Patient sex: M
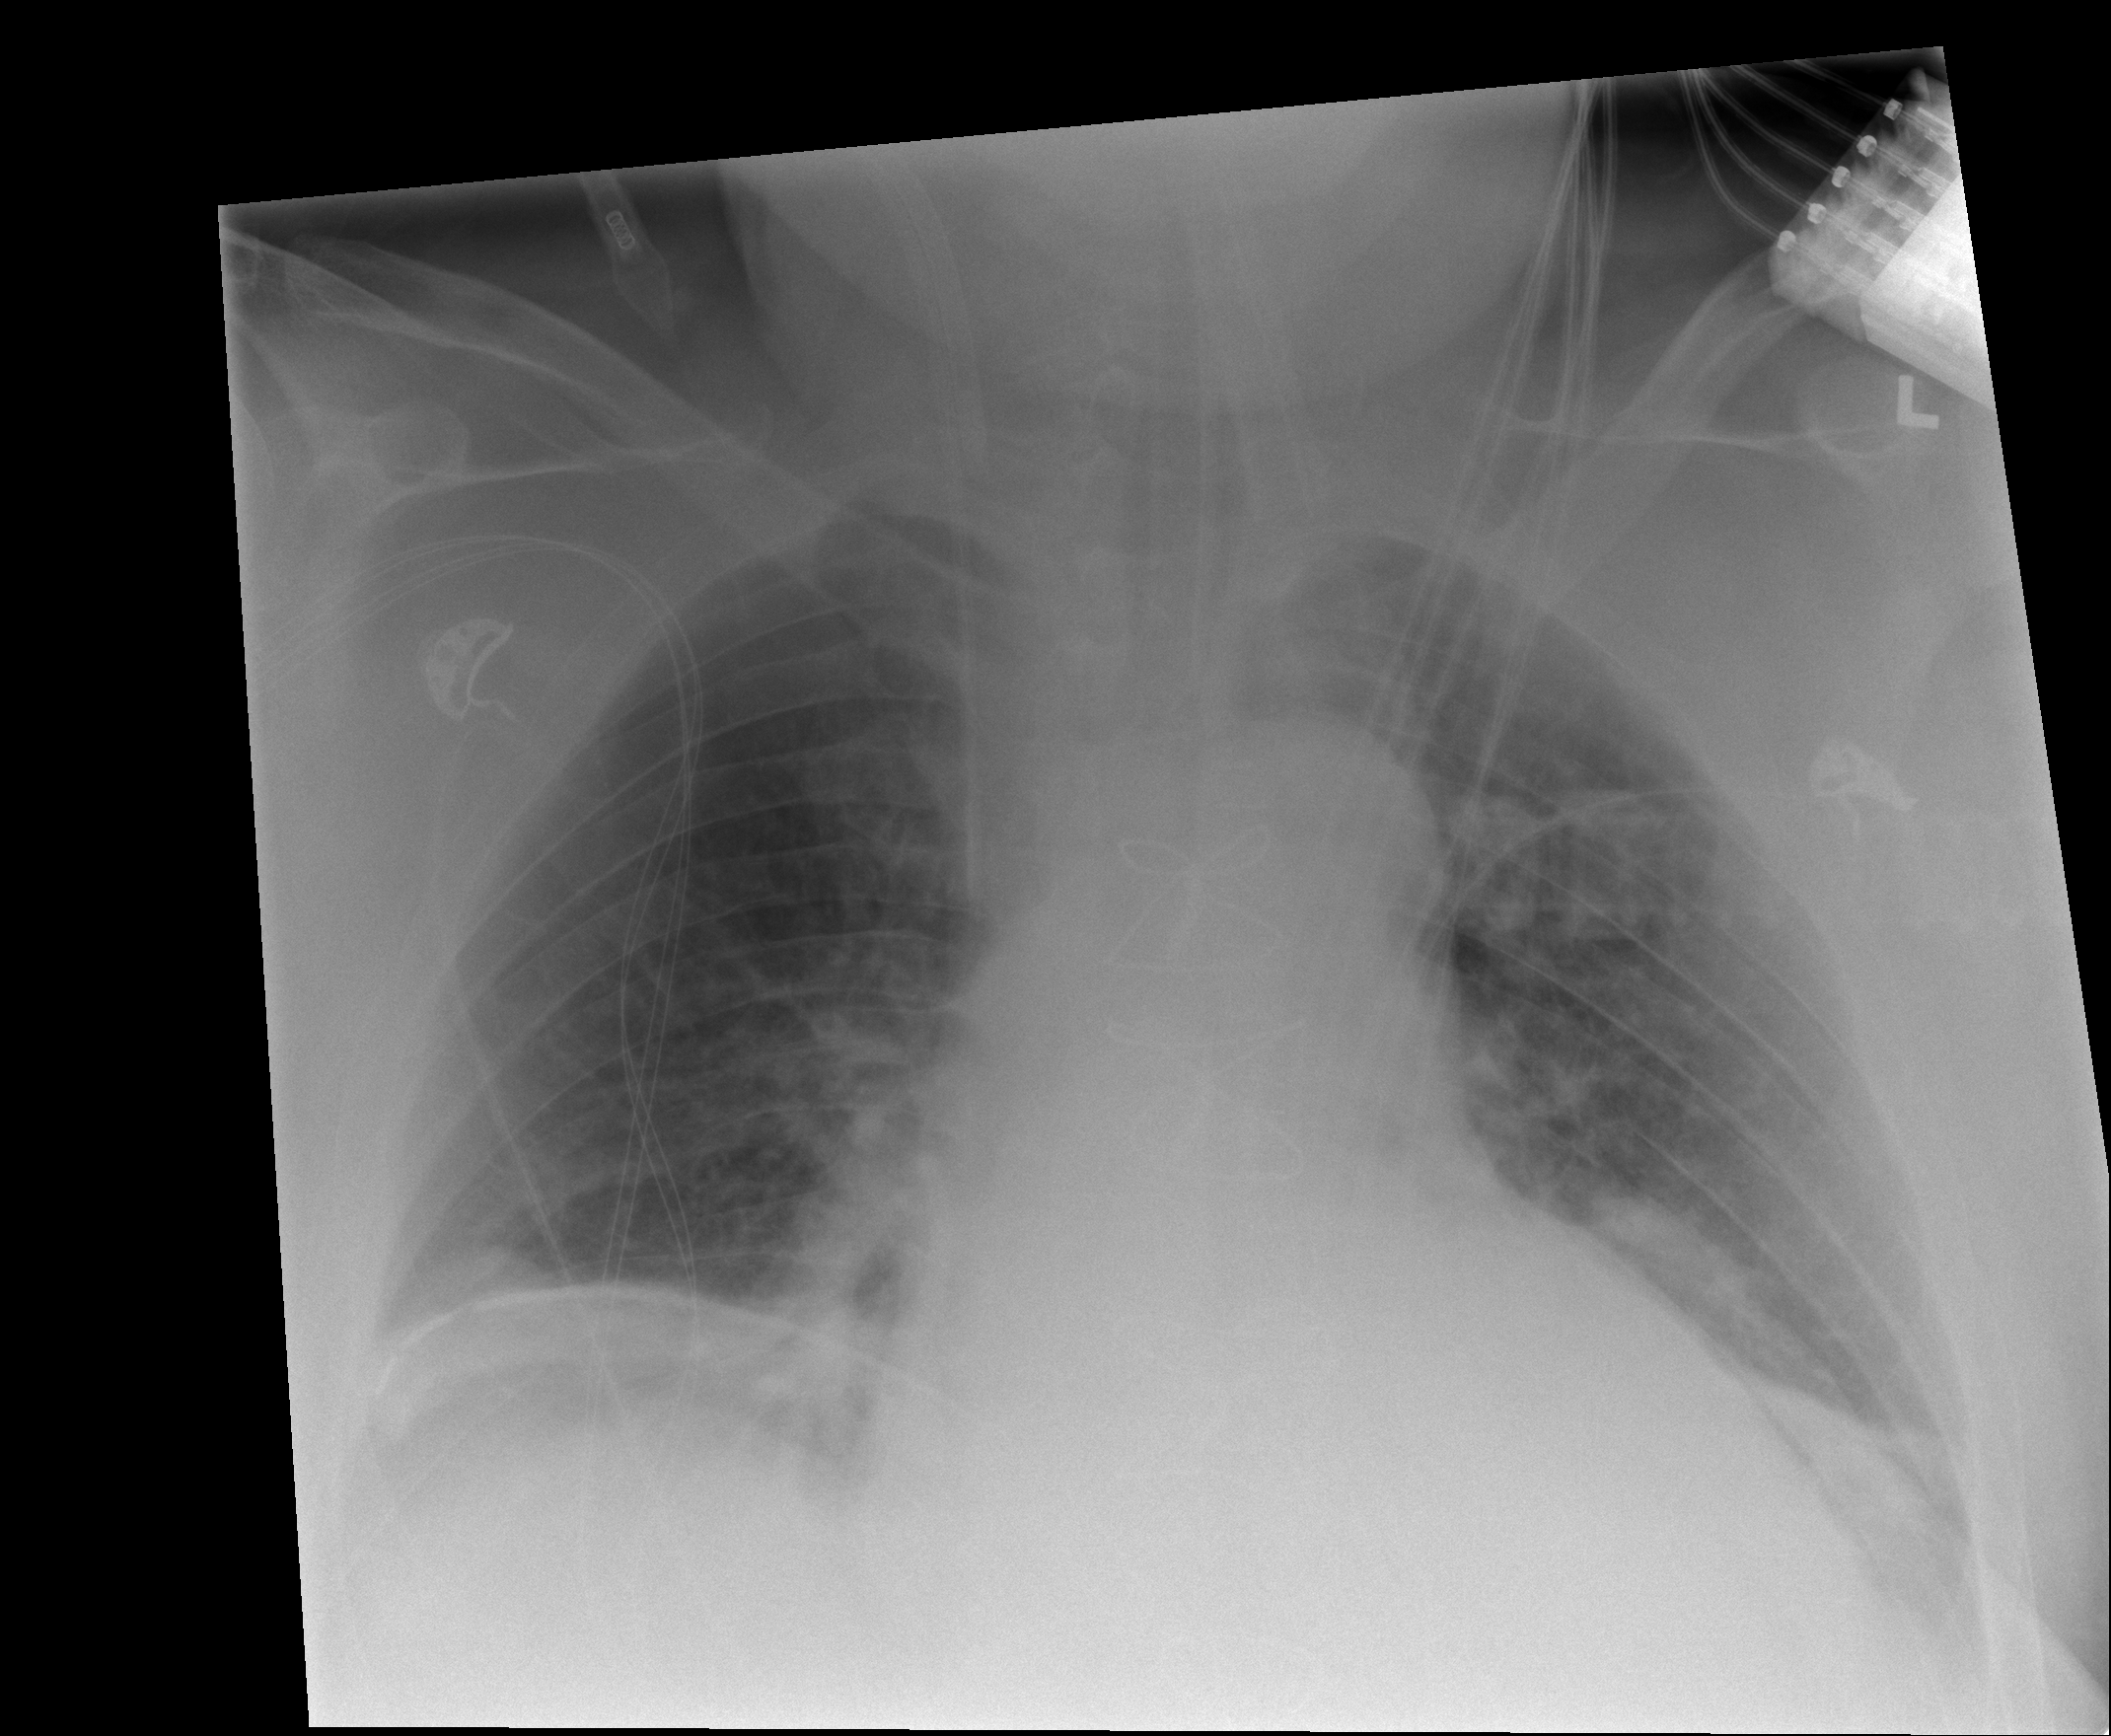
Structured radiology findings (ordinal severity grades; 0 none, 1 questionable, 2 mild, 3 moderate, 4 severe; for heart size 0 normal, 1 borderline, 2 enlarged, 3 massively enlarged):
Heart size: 0
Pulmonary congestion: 0
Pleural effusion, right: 2
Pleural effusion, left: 1
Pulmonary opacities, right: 2
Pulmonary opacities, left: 0
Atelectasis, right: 2
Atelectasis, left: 2